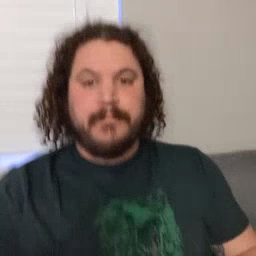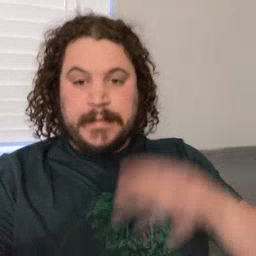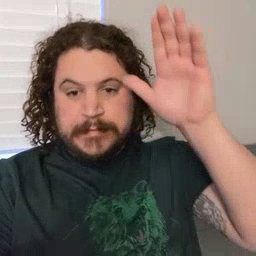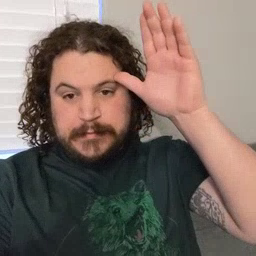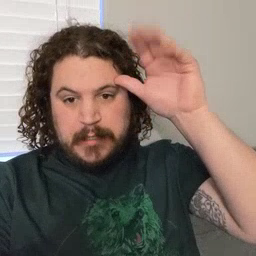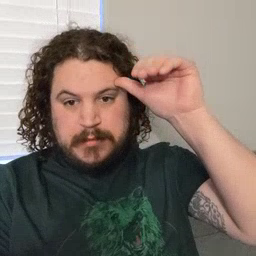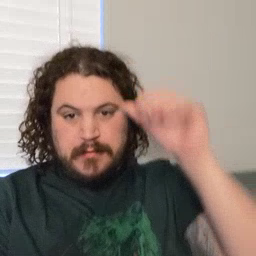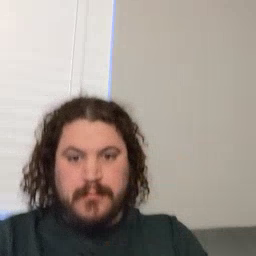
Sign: donkey